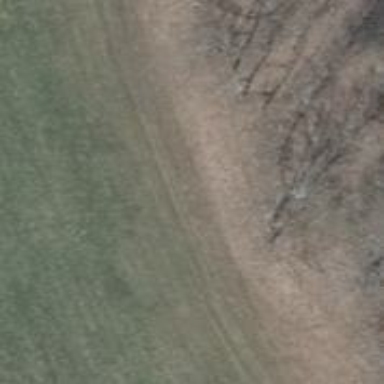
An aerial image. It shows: Grass track with grade4 surface.